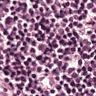
Metastatic tissue present: no